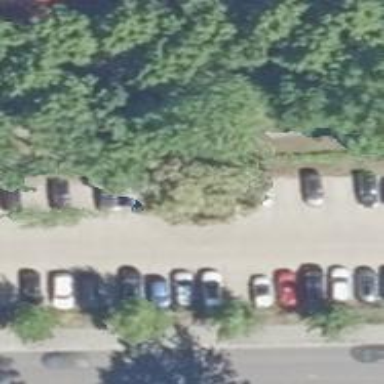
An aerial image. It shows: Parking area with surface.